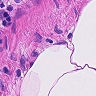
Metastatic tissue present: no